Question: First all, I am still learning CakePHP and I am close to ZERO using JQuery.
I would like to get help for the following problem I am having:
1. I have an Articles_Controller a Comments_Controller and Users_Controller
2. Currently my articles_controller display an article and its comments are loaded on that page
3. Whoever user inputted the comment will also appear along with his/her image
4. On each comment I have added a like/dislike button.
Example:
Right now, however, I am only able to display it. What I wanted to accomplish is to use JQuery so that when a user clicks on the Thumbs Up or Thumbs Down image the like and disliked fields are automatically updated in the Db. Also, using JQuery I would like to update those same values in the View. Please my code below and thank you for your help.
'''
<div id="articles_comments">
<p>
Comments
</p>
<?php
foreach($comments as $comment){
?>
<div id="articles_comments_user">
<img src="<?php echo $comment['User']['image']; ?>">
<p>
<?php
$created = $comment['Comment']['created'];
echo $comment['User']['first_name'];
echo "&nbsp;";
echo $comment['User']['last_name'];
echo "&nbsp;&nbsp;&nbsp;";
//echo $comment['Comment']['created'];
echo $this->Time->timeAgoInWords(
$comment['Comment']['created'],
array(
'end'=>'+150 years'
)
);
?>
<p>
</div>
<div id="articles_comments_comment">
<table>
<tr>
<td style="width:85%">
<?php echo $comment['Comment']['comment'];?>
</td>
<td style="width:15%;border-left:solid thin teal;">
<div style="float:left;">
<?php echo $comment['Comment']['liked'];?>
<img width="20" src="/img/icons/thumb-up-icon.png"
</div>
<div style="float:right;margin-left:10px;">
<?php echo $comment['Comment']['disliked'];?>
<img width="20" src="/img/icons/thumb-down-icon.png">
</div>
</td>
</tr>
</table>
</div>
<?php
}
?>
<div class="articles_add_comment" id="formUpdateID">
<hr style="width:100%"><br>
<div style="float:left">
<h3>Seu Commentario:</h3>
<?php
echo $form->create(
'Comment',
array(
'url'=>array(
'controller'=>'articles',
'action'=>'view',
$article['Article']['id']
),
'class' => 'articles_form',
'id' => 'loginForm'
)
);
echo $form->input(
'Comment.comment',
array(
'label' => false,
'type' => 'textarea',
'div' => 'articles_comments_textarea',
'cols' => 90,
'rows' => 3
)
);
?>
</div>
<div style="float:right">
<?php
echo $this->Form->submit(
'Send',
array(
'class' => 'articles_comments_button'
)
);
echo $form->end();
?>
</div>
<div class="ajax-save-message">
<?php echo $this->Session->flash(); ?>
</div>
</div>
</div>
'''
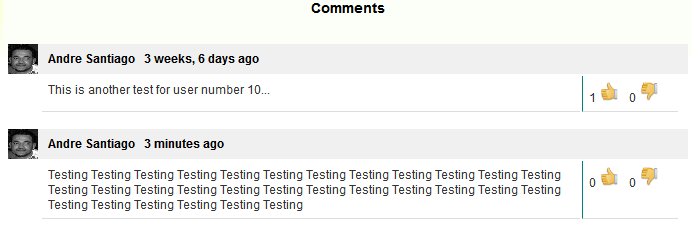
Answer: I was able to fix my problem by the following upon some research and try outs:
View file
'''
<?php foreach $commments as $commment{ ?>
// .............................................................................
<td style="vertical-align:middle;border-left:solid thin teal;padding-left:5px;">
<div class="voteup" style="margin-left:10px;float:left;width:55px;">
<p style="display:none;float:left">
<?php echo $comment['Comment']['id']; ?>
</p>
<div style="float:left" id="article_thumbsUp">
<?php echo $comment['Comment']'liked'];?>
</div>
<img width="20" src="/img/icons/thumb-up-icon.png">
</div>
<div class="votedown" style="float:left;width:55px;">
<p style="display:none;float:left">
<?php echo $comment['Comment']['id']; ?>
</p>
<div style="float:left" id="article_thumbsDown">
<?php echo $comment['Comment']'disliked'];?>
</div>
<img width="20" src="/img/icons/thumb-down-icon.png">
</div>
</td>
// ...............................................................................
<?php } ?>
'''
jQuery I used
'''
<script>
$(document).ready(function(){
$(".voteup").click(function() {
var Id = $(this).children("p").text();
$(this).children("#article_thumbsUp").load("/comments/voteup/"+Id);
});
});
</script>
<script>
$(document).ready(function(){
$(".votedown").click(function() {
var Id = $(this).children("p").text();
$(this).children("#article_thumbsDown").load("/comments/votedown/"+Id);
});
});
</script>
'''
And both of my actions in my 'comments_controller.php'
'''
function voteUp($id = null){
$this->autoRender = false;
if($this->RequestHandler->isAjax()){
$this->Comment->id = $id;
if($this->Comment->saveField('liked',$this->Comment->field('liked')+1)){
}
}
$newValue = $this->Comment->findById($id);
return $newValue['Comment']['liked'];
}
function voteDown($id = null){
$this->autoRender = false;
if($this->RequestHandler->isAjax()){
$this->Comment->id = $id;
if($this->Comment->saveField('disliked',$this->Comment->field('disliked')+1)){
}
}
$newValue = $this->Comment->findById($id);
return $newValue['Comment']['disliked'];
}
'''
This is my entire code in detail and hopefully it can help someone else. This is the way I know how to do, and if you have any better way, I was be glad to know. Thanks a lot. THIS WORKS GREAT. I JUST NEED TO ADD A FEW MORE THINGS TO THIS SYSTEM, SUCH AS ONLY ALLOW REGISTERED USERS TO VOTE AND ONLY ONCE PER COMMENT. THAT WILL INVOLVE CREATING ANOTHER TABLE TO TRACK THAT.